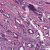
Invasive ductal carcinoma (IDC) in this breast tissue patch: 1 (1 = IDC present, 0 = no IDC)